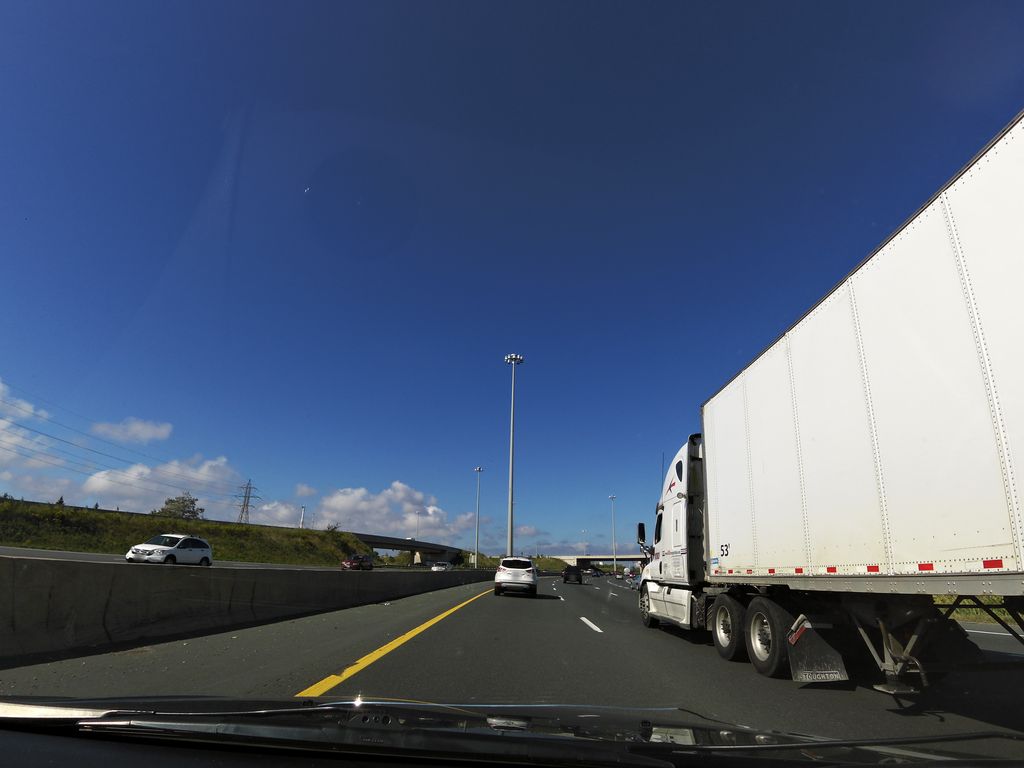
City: hamilton